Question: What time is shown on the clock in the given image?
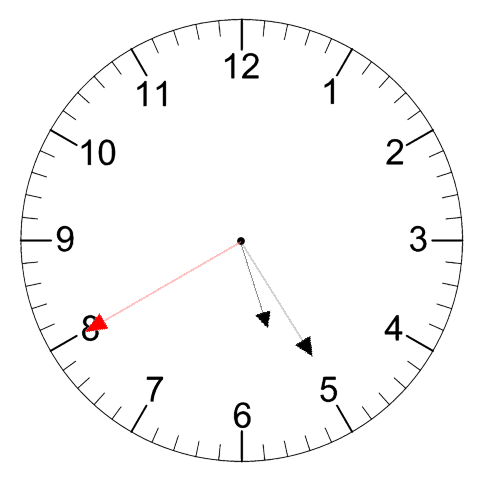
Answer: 05:24:40